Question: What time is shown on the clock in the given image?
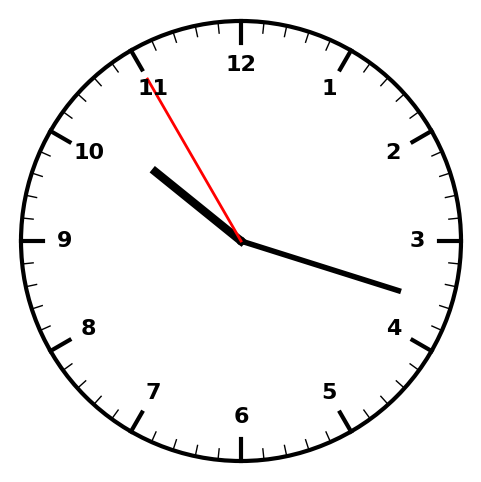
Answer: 10:17:55